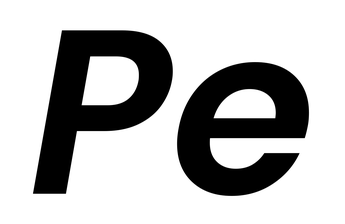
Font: Poppins-SemiBoldItalic